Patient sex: F
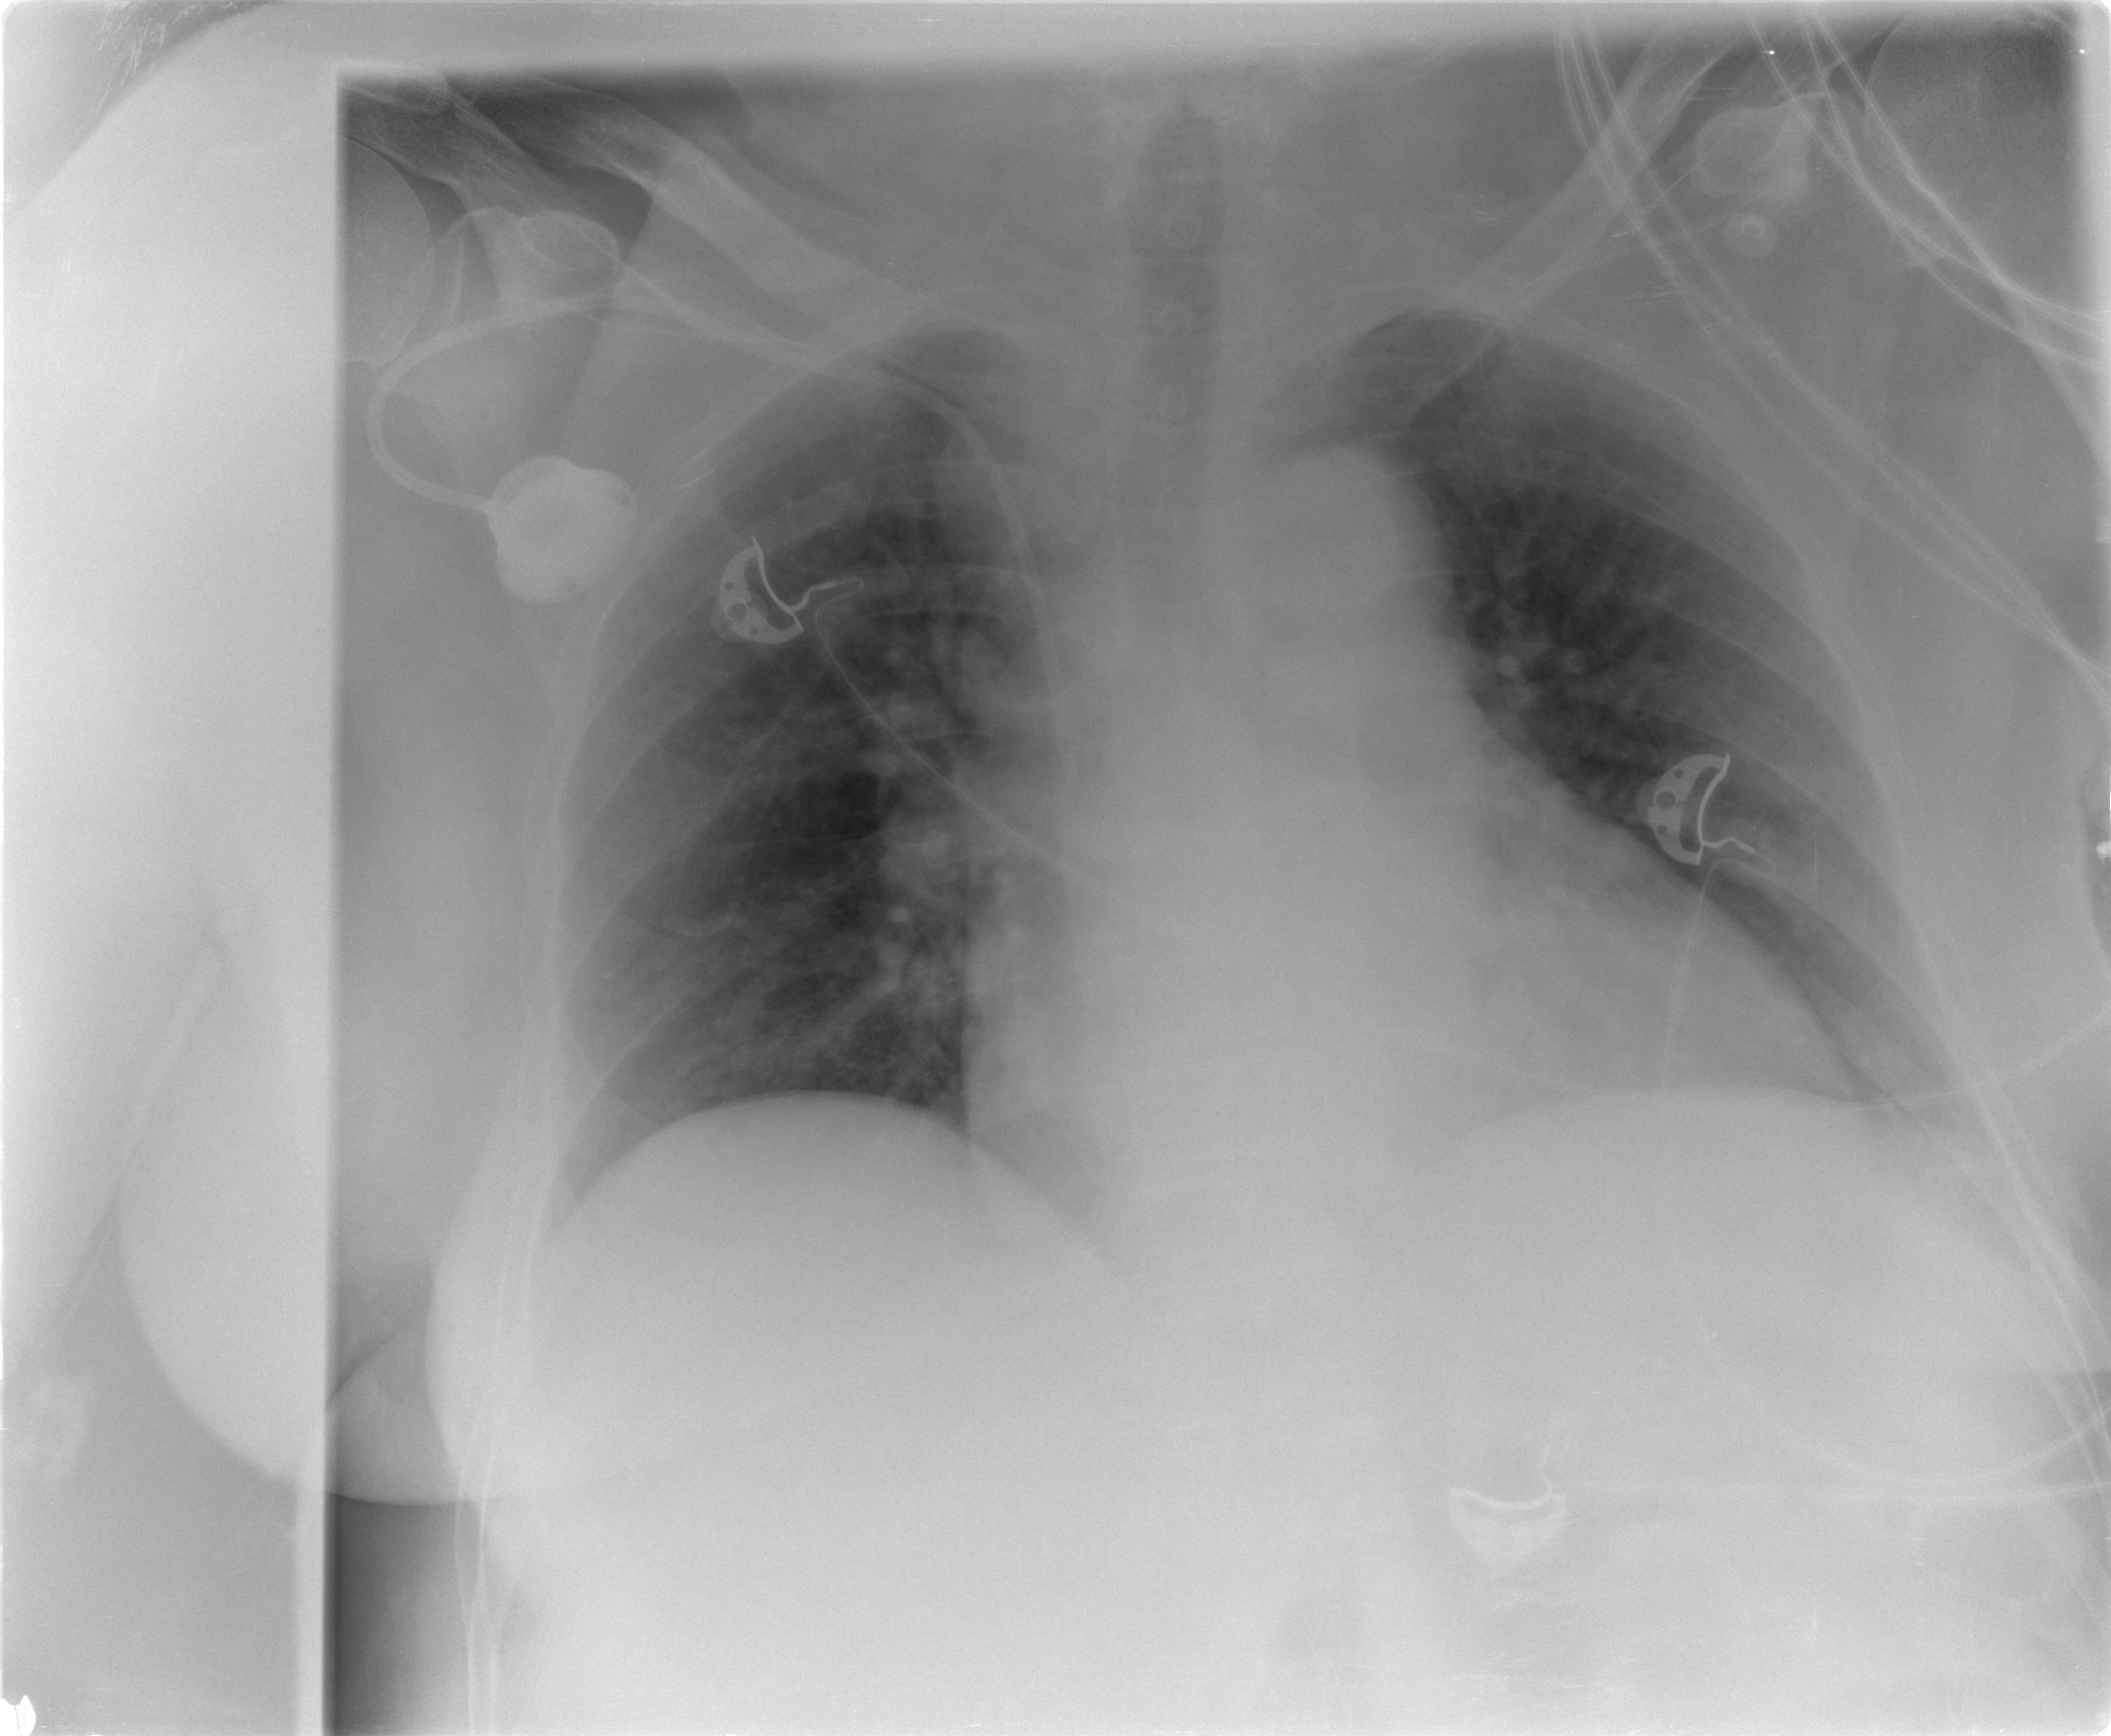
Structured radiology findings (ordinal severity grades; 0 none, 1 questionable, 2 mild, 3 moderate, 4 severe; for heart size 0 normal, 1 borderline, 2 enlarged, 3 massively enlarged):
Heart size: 2
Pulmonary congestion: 2
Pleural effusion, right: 1
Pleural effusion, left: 2
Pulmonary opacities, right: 0
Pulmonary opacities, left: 1
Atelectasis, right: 2
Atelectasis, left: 2